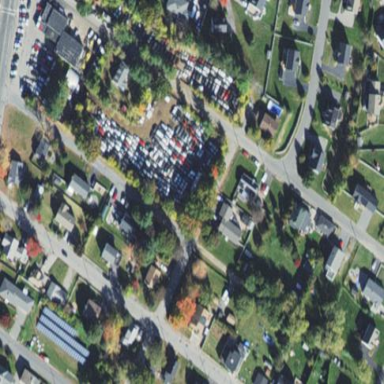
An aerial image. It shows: Scrap yard located in industrial area.